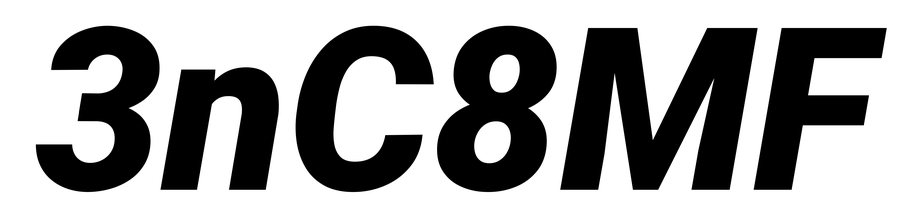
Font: Roboto-Italic_Black_Italic